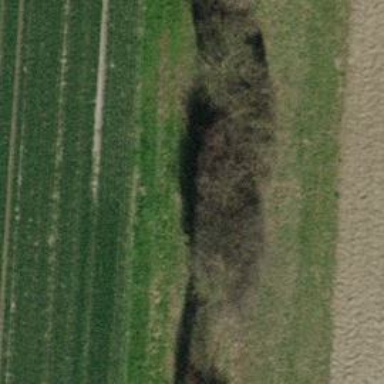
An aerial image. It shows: Ditch in the surroundings.